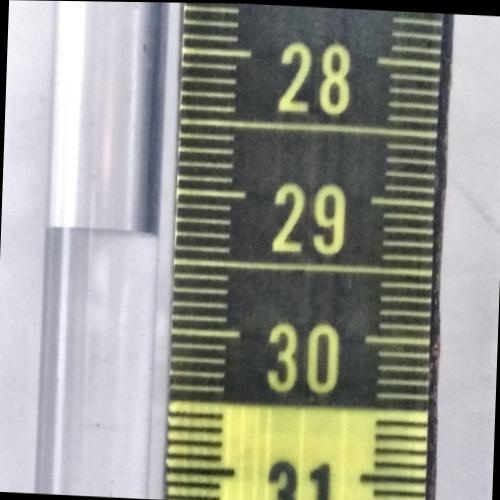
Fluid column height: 29.3 cm